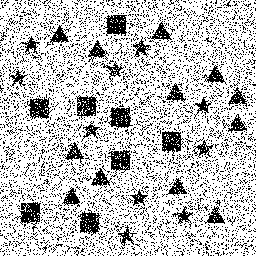
Squares: 8
Triangles: 12
Stars: 10
Total shapes: 30